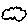
Label: cloud